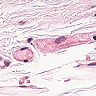
Metastatic tissue present: no